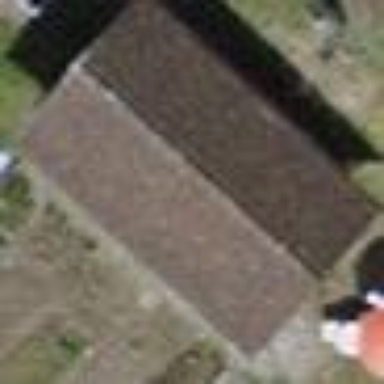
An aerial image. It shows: Shed building.